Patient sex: M
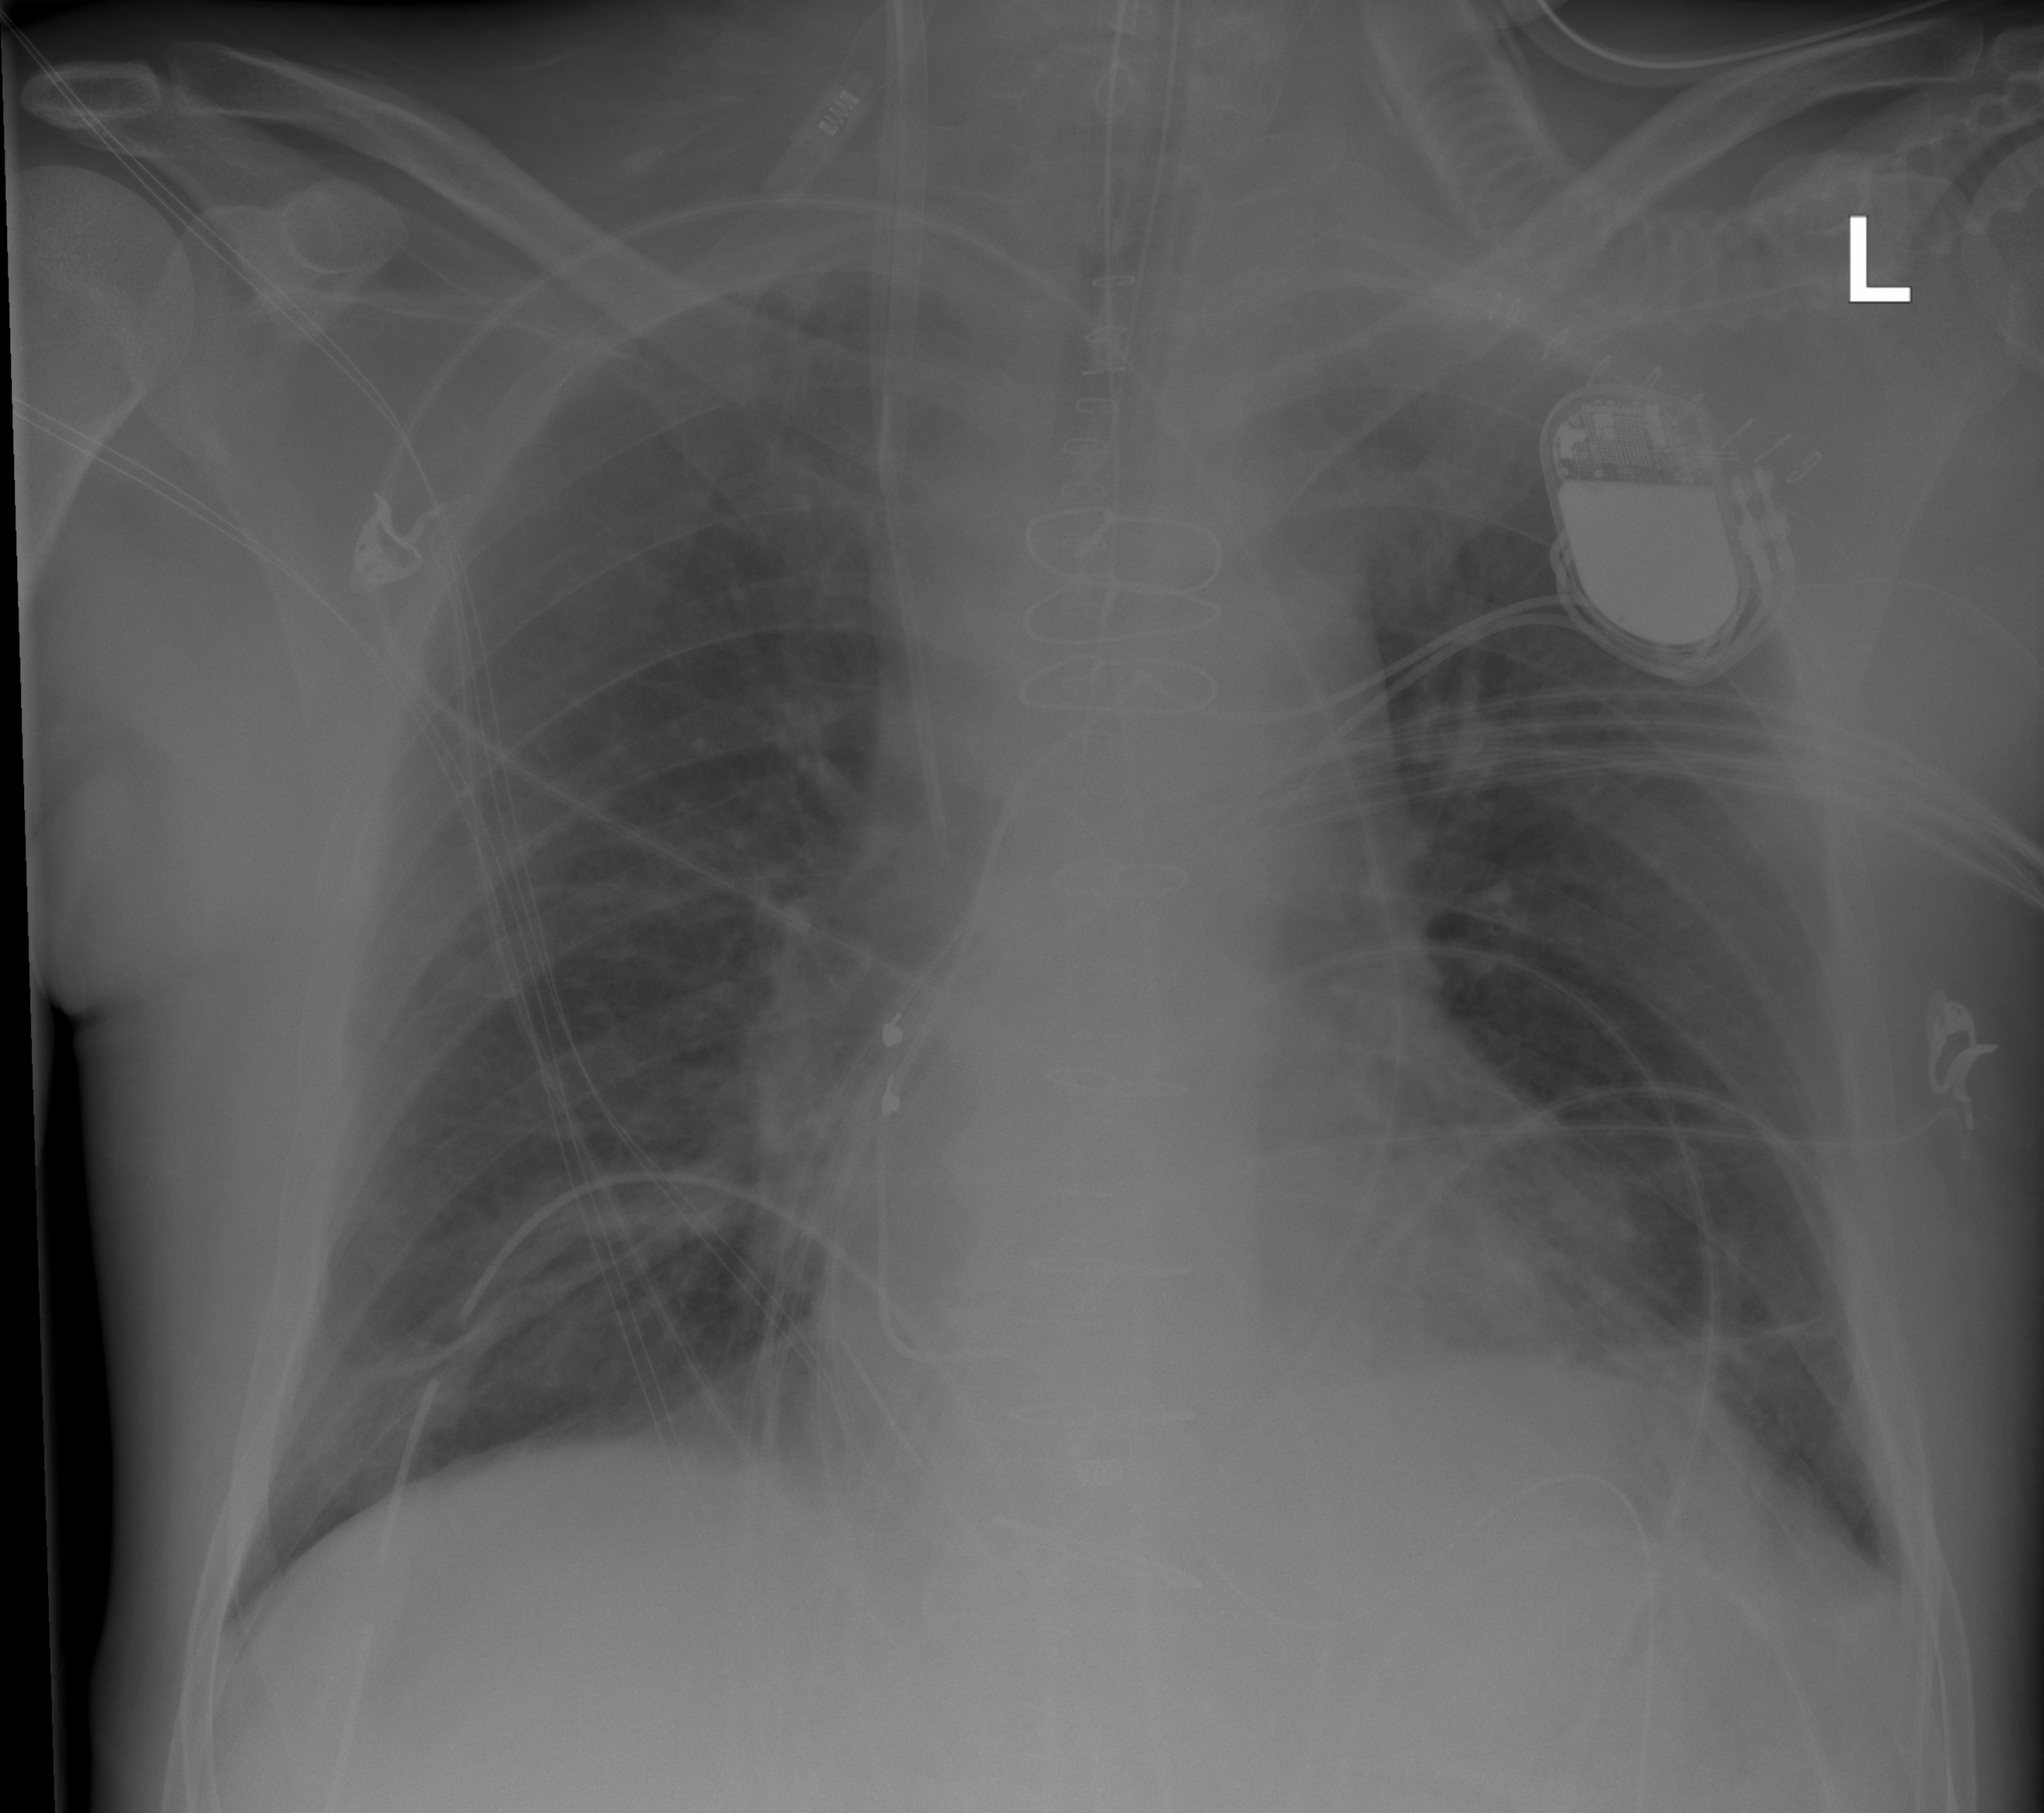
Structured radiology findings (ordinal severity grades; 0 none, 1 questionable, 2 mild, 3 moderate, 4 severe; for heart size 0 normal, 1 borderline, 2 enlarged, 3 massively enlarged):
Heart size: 1
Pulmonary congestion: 2
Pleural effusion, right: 0
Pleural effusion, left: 0
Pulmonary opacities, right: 0
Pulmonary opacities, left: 0
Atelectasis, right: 0
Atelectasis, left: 0